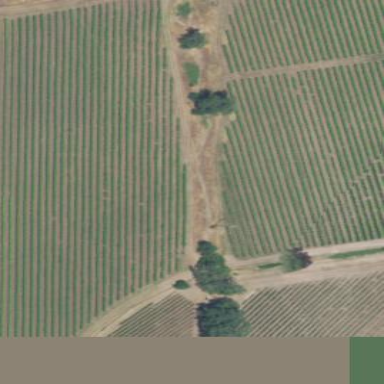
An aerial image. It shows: Vineyard with wine grapes as the crop.